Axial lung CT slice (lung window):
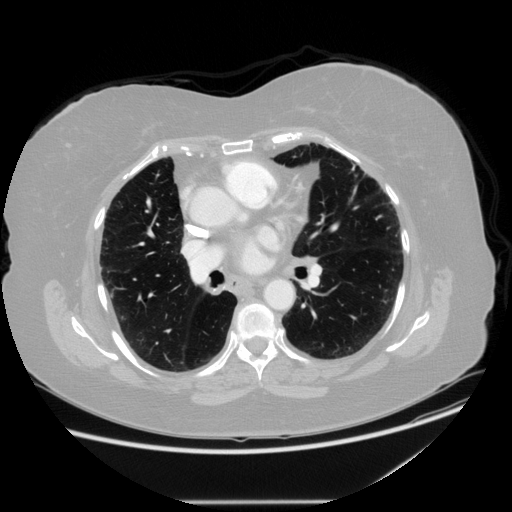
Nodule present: no